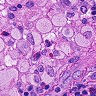
Metastatic tissue present: no